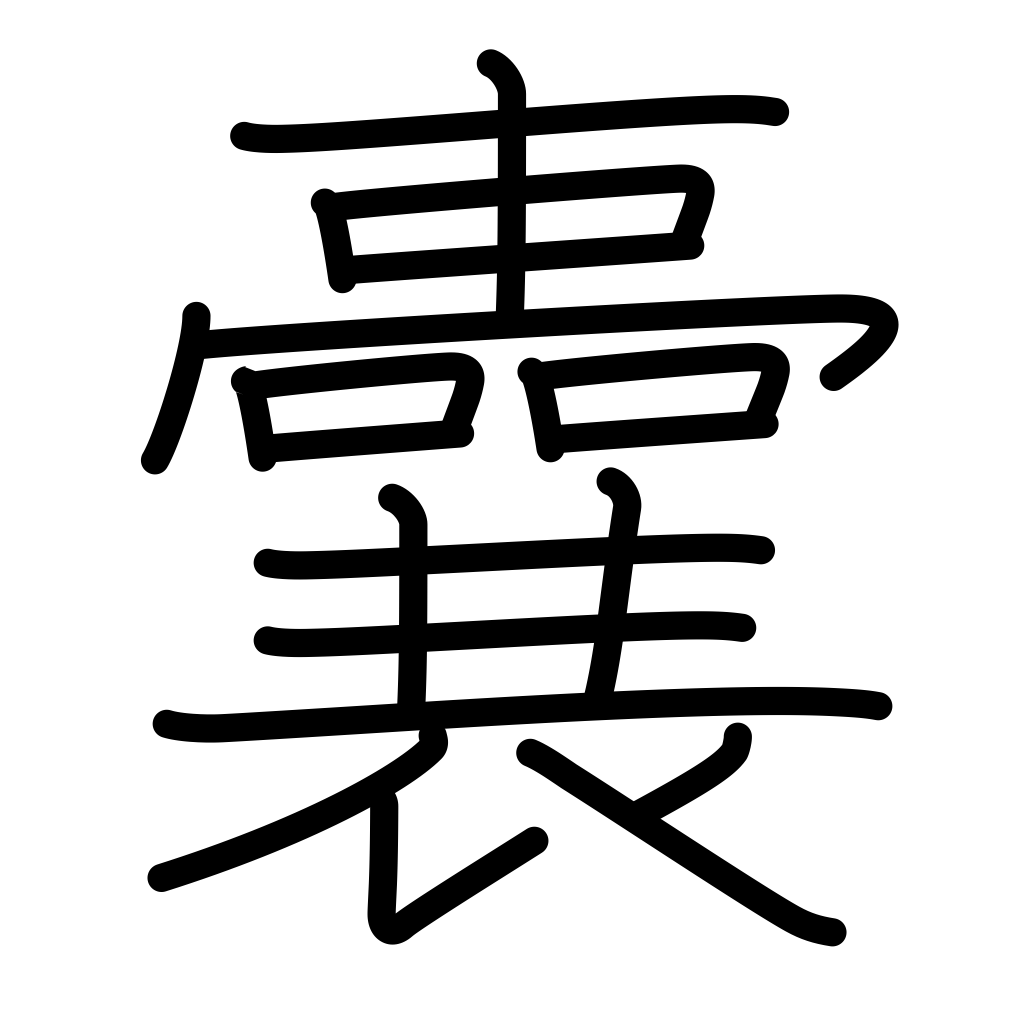
Meaning: pouch, purse, bag